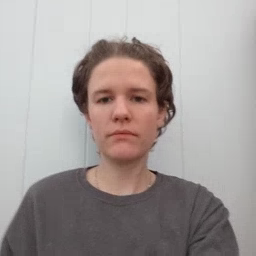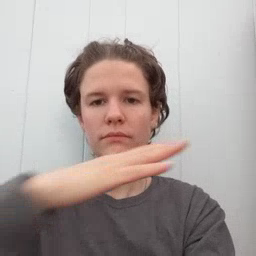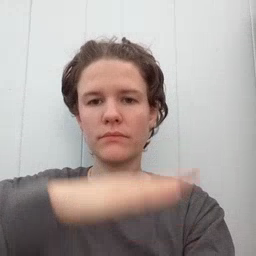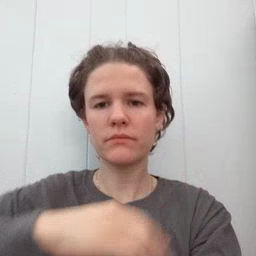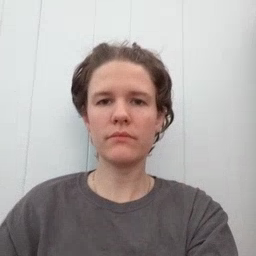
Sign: table